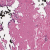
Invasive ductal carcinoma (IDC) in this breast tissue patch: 0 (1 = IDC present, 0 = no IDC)